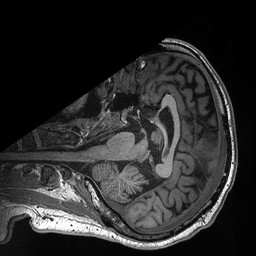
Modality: T1w
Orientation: axial
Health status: healthy
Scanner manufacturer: siemens
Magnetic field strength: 3 T
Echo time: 0.00298 s